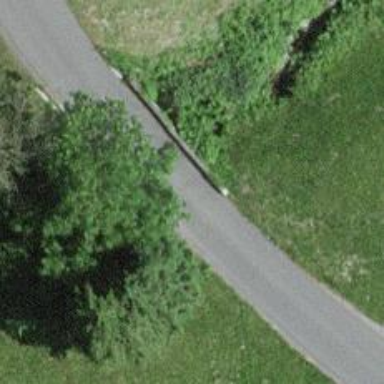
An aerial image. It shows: Paved residential road with bridge.